Question: I am having one Delphi XE2 project. My objective is to separate individual character from a string then change the 'Font Color' after that all the characters will be displayed in Scrolling 'TLabel'.
Basically my project is to display 'Scrolling Tex' with each characters having different color from prevoius character. Character color will vary according to 'Color Slider'.

So I have implemented the following logic:
1. Using Timer1 the LeftMostCharacter will be separated and the color will be changed and then it will be added to Label1. Label1 will scroll from right to left.
2. Using Timer2 the RightMostCharacter will be separated and the color will be changed and then it will be added to Label1. Label1 will scroll from left to right.
So I have written the following codes:
unit Unit1;
'''
interface
uses
Winapi.Windows, Winapi.Messages, System.SysUtils, System.Variants, System.Classes, Vcl.Graphics,
Vcl.Controls, Vcl.Forms, Vcl.Dialogs, Vcl.StdCtrls, Vcl.ExtCtrls;
type
TMainForm = class(TForm)
Label1: TLabel;
Label2: TLabel;
Timer1: TTimer;
Timer2: TTimer;
Button1: TButton;
Button2: TButton;
procedure Timer1Timer(Sender: TObject);
procedure Timer2Timer(Sender: TObject);
procedure FormCreate(Sender: TObject);
procedure Button1Click(Sender: TObject);
procedure Button2Click(Sender: TObject);
private
{ Private declarations }
public
{ Public declarations }
end;
var
MainForm: TMainForm;
implementation
{$R *.dfm}
procedure TMainForm.Button1Click(Sender: TObject);
begin
Timer1.Enabled := true;
Timer2.Enabled := true;
end;
procedure TMainForm.Button2Click(Sender: TObject);
begin
Timer1.Enabled := false;
Timer2.Enabled := false;
end;
procedure TMainForm.FormCreate(Sender: TObject);
begin
MainForm.Color := RGB(41, 41, 41);
Timer1.Interval := 100;
Label1.Font.Color := RGB(000, 255, 000);
Label1.Caption := ' Koushik Halder''s Left Scrolling Text Effect Example 001 Koushik Halder''s Left Scrolling Text Effect Example 001 ';
Timer2.Interval := 100;
Label2.Font.Color := RGB(000, 000, 255);
Label2.Caption := ' Koushik Halder''s Right Scrolling Text Effect Example 001 Koushik Halder''s Right Scrolling Text Effect Example 001 ';
end;
procedure TMainForm.Timer1Timer(Sender: TObject);
var
StringLength01: integer;
LeftScrollingText: string;
LeftMostCharacter: string;
R1, G1, B1: Integer;
IncrementalFactor, DecrementalFactor: Integer;
begin
IncrementalFactor := 15; // May Be '01', '05', '15'
DecrementalFactor := 15; // May Be '01', '05', '15'
// Get The Leftmost Character From Label1.Caption
StringLength01 := Length(Label1.Caption);
LeftMostCharacter := Label1.Caption[1];
R1 := GetRValue(ColorToRGB(Label1.Font.Color));
G1 := GetGValue(ColorToRGB(Label1.Font.Color));
B1 := GetBValue(ColorToRGB(Label1.Font.Color));
if (R1 = 255) and (G1 = 000) and (B1 < 255) then
begin
B1 := B1 + IncrementalFactor;
end
else if (R1 > 000) and (G1 = 000) and (B1 = 255) then
begin
R1 := R1 - DecrementalFactor;
end
else if (R1 = 000) and (G1 < 255) and (B1 = 255) then
begin
G1 := G1 + IncrementalFactor;
end
else if (R1 = 000) and (G1 = 255) and (B1 > 000) then
begin
B1 := B1 - DecrementalFactor;
end
else if (R1 < 255) and (G1 = 255) and (B1 = 000) then
begin
R1 := R1 + IncrementalFactor;
end
else if (R1 = 255) and (G1 > 000) and (B1 = 000) then
begin
G1 := G1 - DecrementalFactor;
end
else
begin
Timer1.Enabled := false;
end;
Label1.Font.Color := RGB(R1, G1, B1);
// Trim The Strings
Label1.Caption := Copy(Label1.Caption, 2, StringLength01 -1);
LeftScrollingText := Label1.Caption + LeftMostCharacter;
Label1.Caption := LeftScrollingText;
end;
procedure TMainForm.Timer2Timer(Sender: TObject);
var
StringLength02: integer;
RightScrollingText: string;
RightMostCharacter: string;
R2, G2, B2: Integer;
IncrementalFactor, DecrementalFactor: Integer;
begin
IncrementalFactor := 15; // May Be '01', '05', '15'
DecrementalFactor := 15; // May Be '01', '05', '15'
// Get The Rightmost Character From Label2.Caption
StringLength02 := Length(Label2.Caption);
RightMostCharacter := Label2.Caption[StringLength02];
R2 := GetRValue(ColorToRGB(Label2.Font.Color));
G2 := GetGValue(ColorToRGB(Label2.Font.Color));
B2 := GetBValue(ColorToRGB(Label2.Font.Color));
if (R2 = 255) and (G2 = 000) and (B2 < 255) then
begin
B2 := B2 + IncrementalFactor;
end
else if (R2 > 000) and (G2 = 000) and (B2 = 255) then
begin
R2 := R2 - DecrementalFactor;
end
else if (R2 = 000) and (G2 < 255) and (B2 = 255) then
begin
G2 := G2 + IncrementalFactor;
end
else if (R2 = 000) and (G2 = 255) and (B2 > 000) then
begin
B2 := B2 - DecrementalFactor;
end
else if (R2 < 255) and (G2 = 255) and (B2 = 000) then
begin
R2 := R2 + IncrementalFactor;
end
else if (R2 = 255) and (G2 > 000) and (B2 = 000) then
begin
G2 := G2 - DecrementalFactor;
end
else
begin
Timer2.Enabled := false;
end;
Label2.Font.Color := RGB(R2, G2, B2);
//Trim The Strings
Label2.Caption := Copy(Label2.Caption, 1, StringLength02 -1);
RightScrollingText := RightMostCharacter + Label2.Caption;
Label2.Caption := RightScrollingText;
end;
end.
'''
But my problem is that the 'Font Color' varies according to the 'Color Slider' for the whole 'String' (i.e. 'Label1' and 'Label2') instead of individual character.
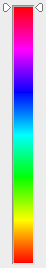
Answer: The 'TLabel' control does not give you character by character styling. You cannot hope to achieve your goal using 'TLabel'. Some options:
- 'TPaintBox'- - <URL>